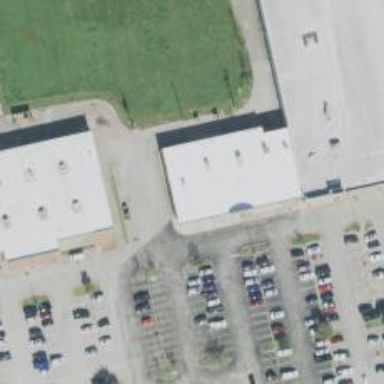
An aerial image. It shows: Swimming pool shop.